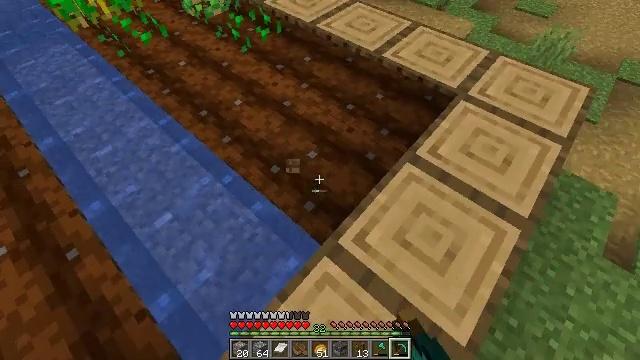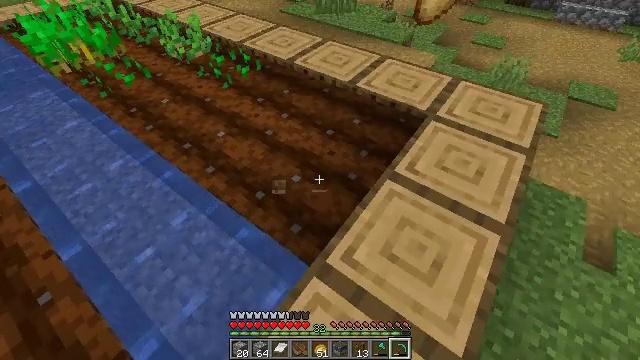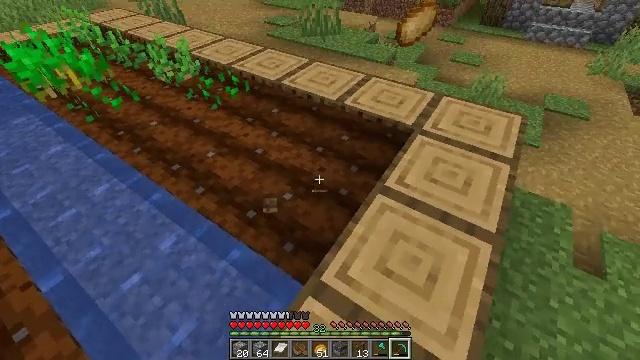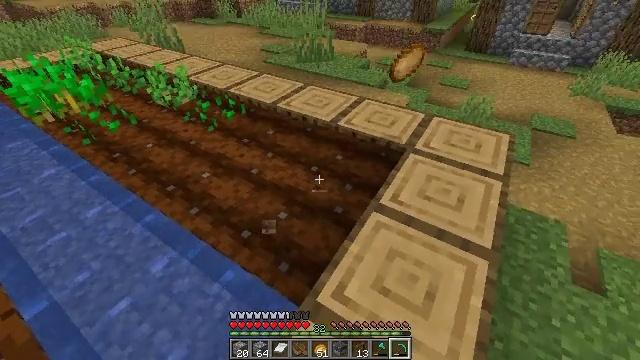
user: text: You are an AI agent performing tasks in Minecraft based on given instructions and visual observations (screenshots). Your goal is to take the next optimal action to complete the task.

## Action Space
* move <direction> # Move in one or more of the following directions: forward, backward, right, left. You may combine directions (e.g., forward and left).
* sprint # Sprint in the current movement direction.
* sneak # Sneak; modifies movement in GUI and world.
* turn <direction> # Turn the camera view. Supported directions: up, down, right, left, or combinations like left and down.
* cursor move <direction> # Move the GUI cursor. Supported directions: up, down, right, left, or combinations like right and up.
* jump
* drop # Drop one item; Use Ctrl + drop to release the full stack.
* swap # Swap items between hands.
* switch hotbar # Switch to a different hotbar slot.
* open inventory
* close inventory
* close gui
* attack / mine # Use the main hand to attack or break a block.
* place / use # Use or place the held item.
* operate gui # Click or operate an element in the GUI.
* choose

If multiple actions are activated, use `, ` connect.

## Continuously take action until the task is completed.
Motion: motion action
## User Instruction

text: Gather potatoes by left-clicking.
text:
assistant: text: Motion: turn right and up
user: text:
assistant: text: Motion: turn right and up
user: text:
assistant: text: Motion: turn right and up
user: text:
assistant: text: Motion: no_op